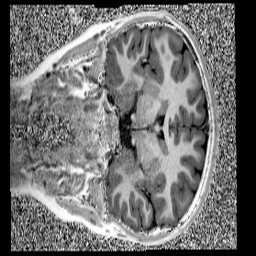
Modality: UNIT1
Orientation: coronal
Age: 9
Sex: female
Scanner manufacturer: siemens
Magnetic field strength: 3 T
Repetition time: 4 s
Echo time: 0.00299 s